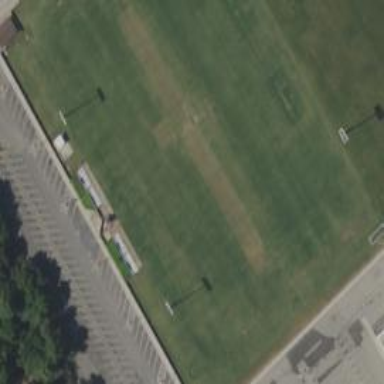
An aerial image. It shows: Grass pitch designated for soccer.